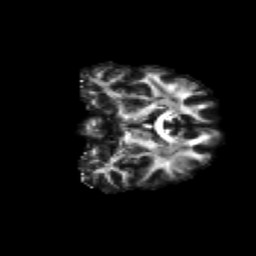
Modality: FA
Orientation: coronal
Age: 51
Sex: male
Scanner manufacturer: siemens
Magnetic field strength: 3 T
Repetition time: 4.71 s
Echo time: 0.0906 s